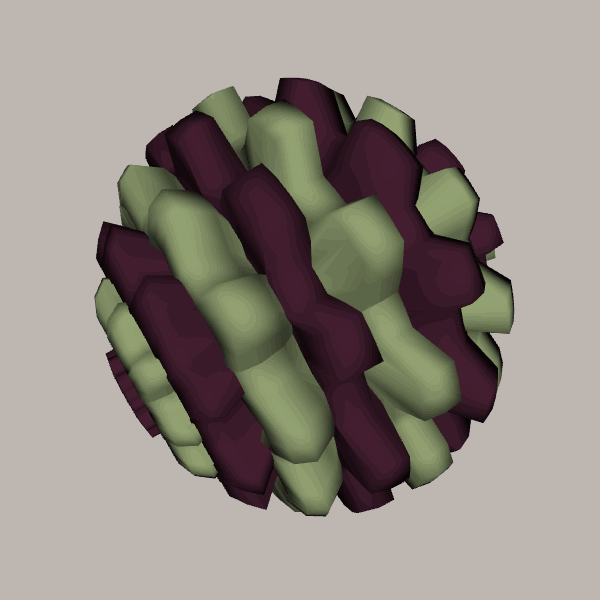
Background: light